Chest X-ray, AP view. Patient: 45 years old, sex M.
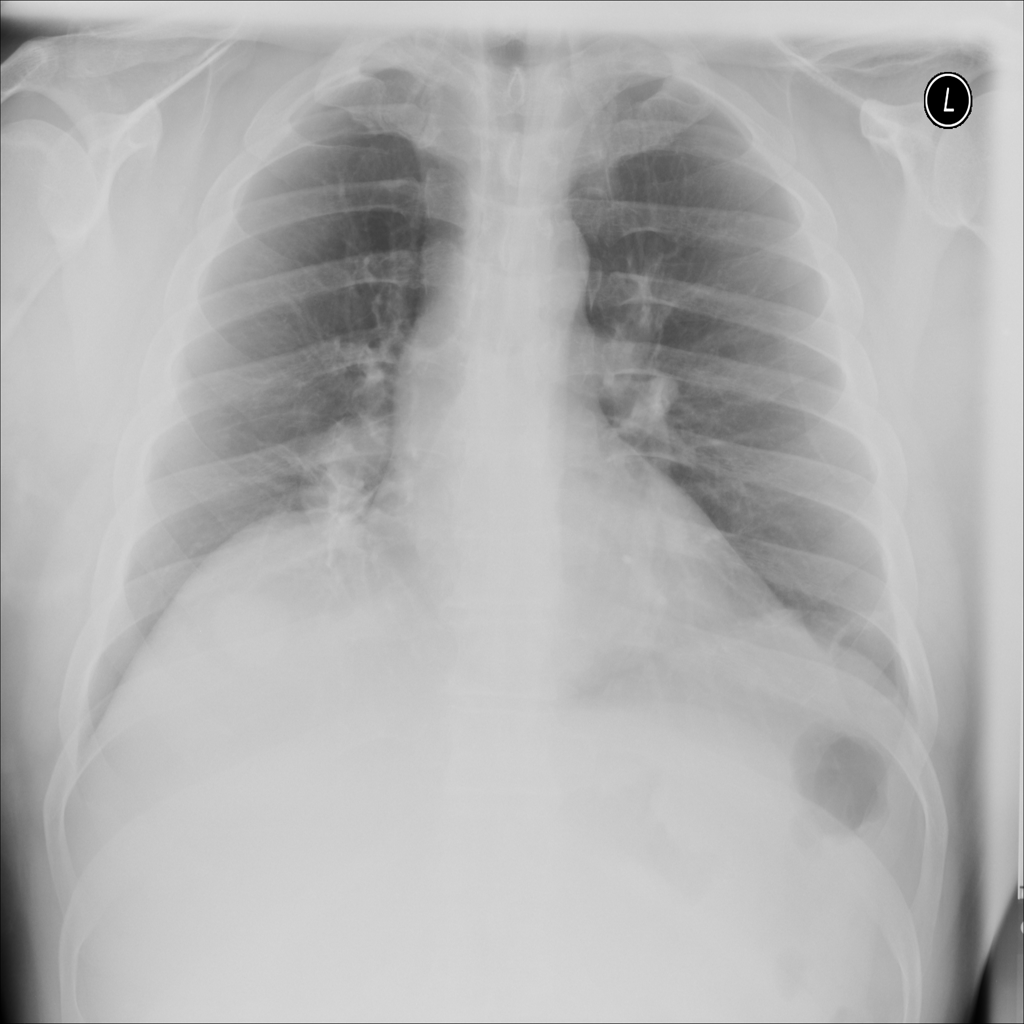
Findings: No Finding